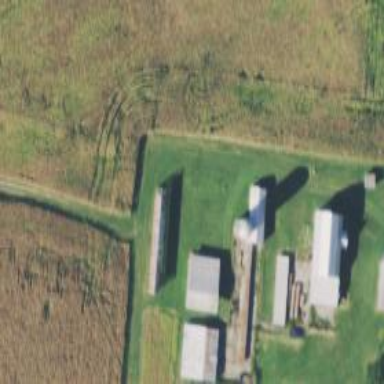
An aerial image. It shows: Silo.